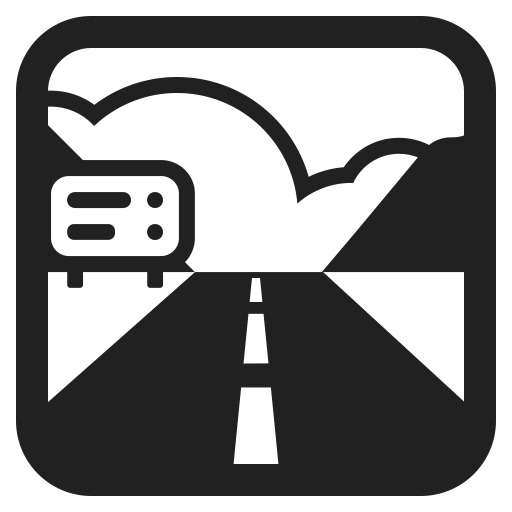
motorway high contrast